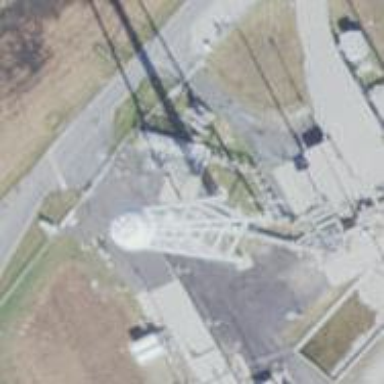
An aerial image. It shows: Mast structure.